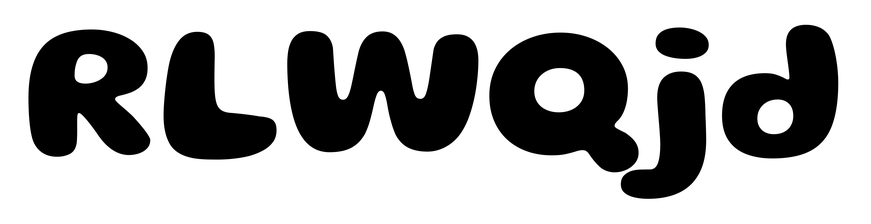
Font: Gluten_Bold